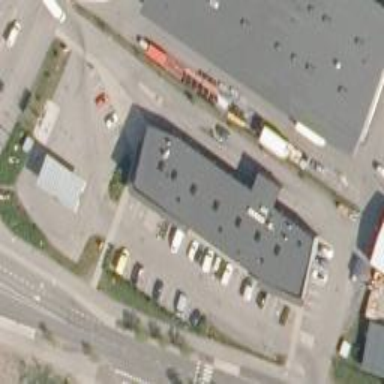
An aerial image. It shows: Retail area.